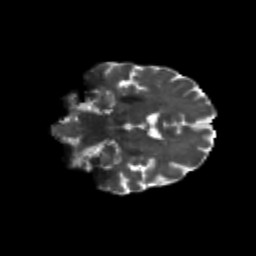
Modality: T2w
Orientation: coronal
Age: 67
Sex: female
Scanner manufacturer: siemens
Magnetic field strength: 3 T
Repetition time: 4.71 s
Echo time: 0.0906 s